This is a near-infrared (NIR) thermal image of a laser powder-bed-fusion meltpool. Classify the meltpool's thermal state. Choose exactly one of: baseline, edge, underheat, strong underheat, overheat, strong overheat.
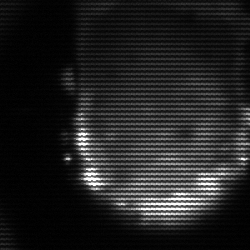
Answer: baseline